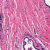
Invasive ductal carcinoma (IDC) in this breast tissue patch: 0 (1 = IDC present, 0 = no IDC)